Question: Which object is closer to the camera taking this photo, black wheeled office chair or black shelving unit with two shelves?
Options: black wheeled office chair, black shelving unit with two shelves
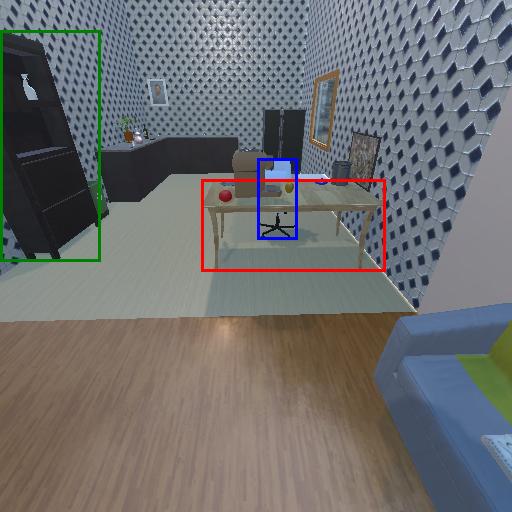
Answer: black wheeled office chair